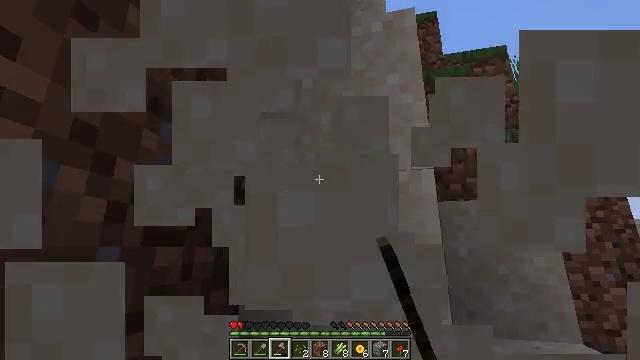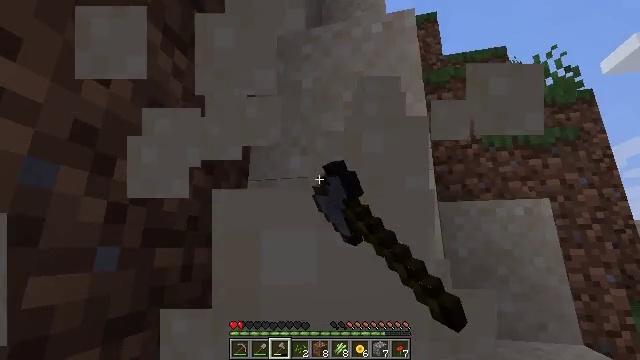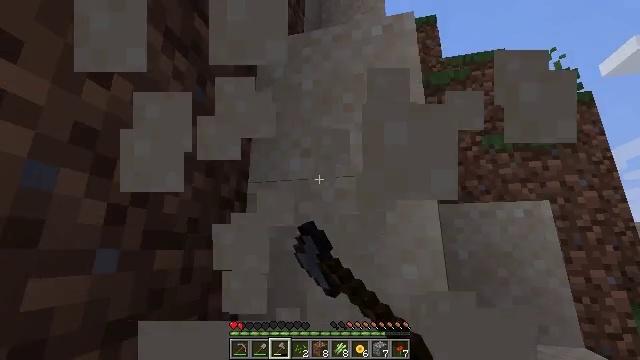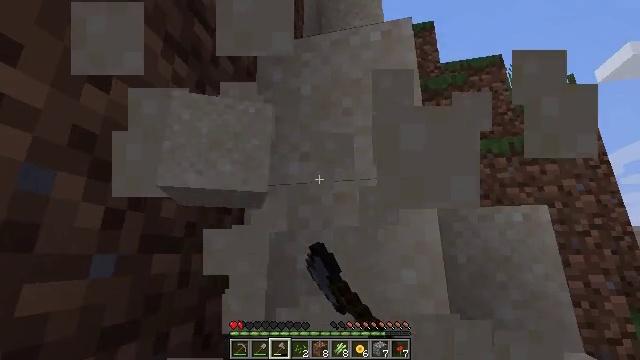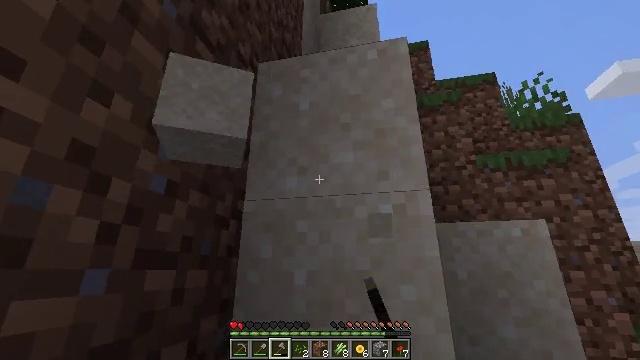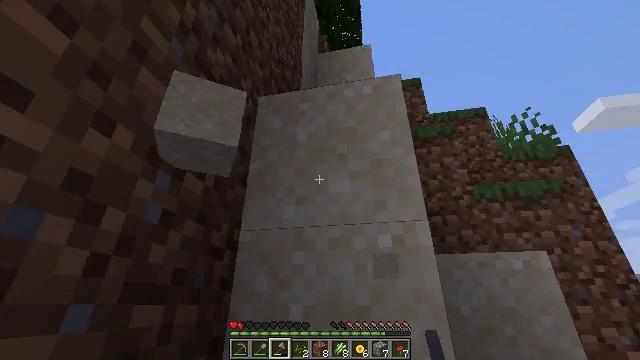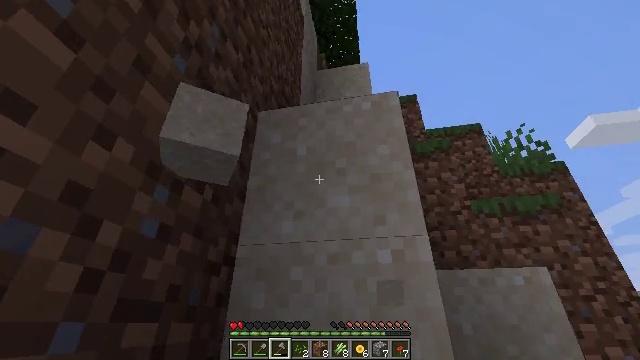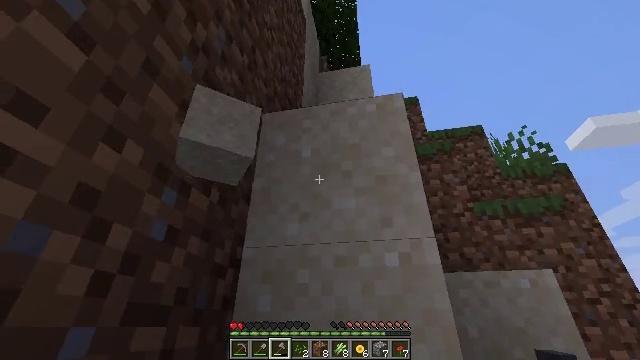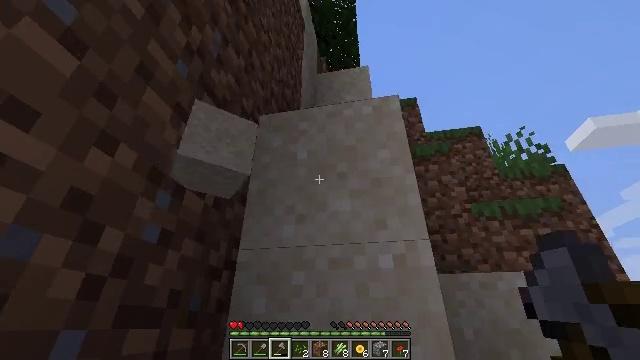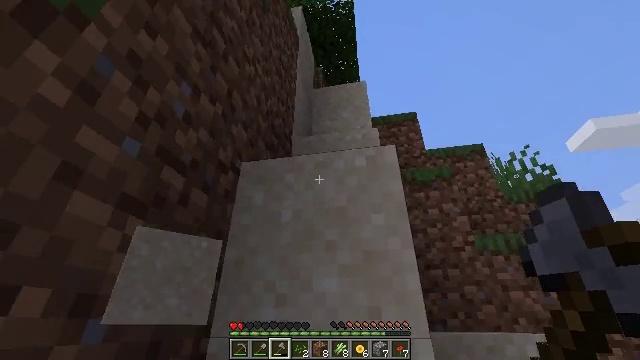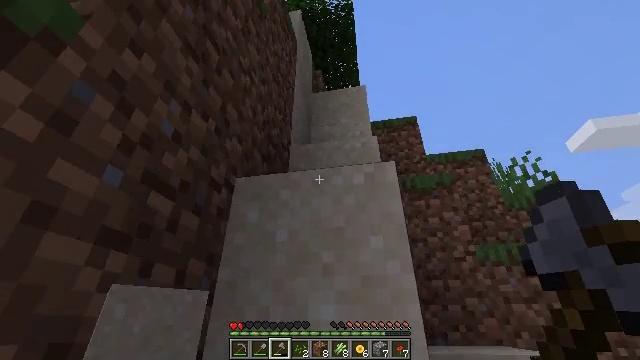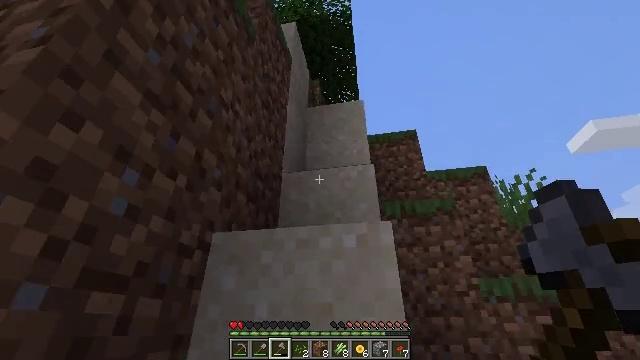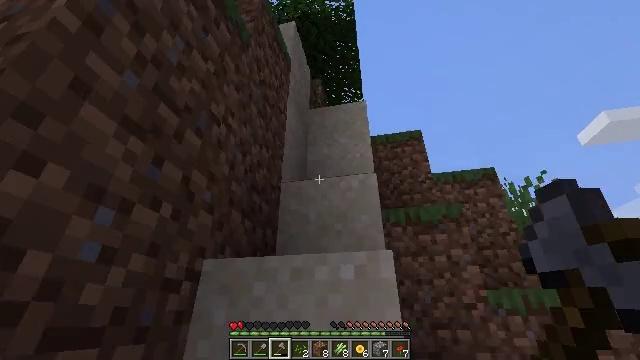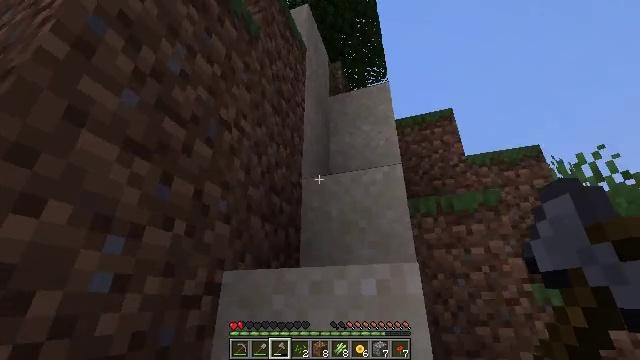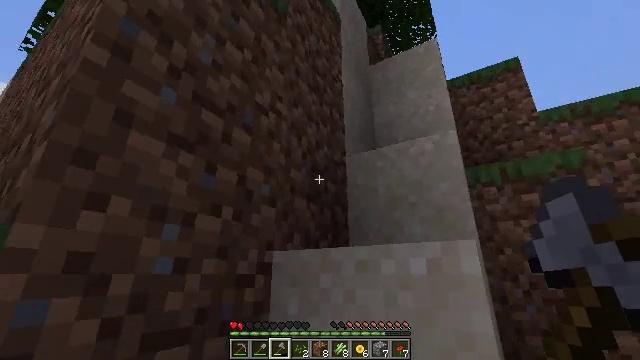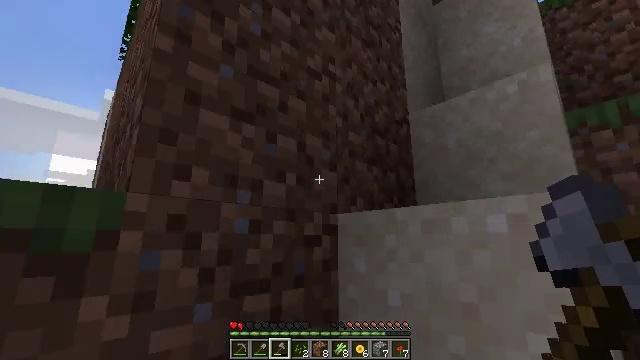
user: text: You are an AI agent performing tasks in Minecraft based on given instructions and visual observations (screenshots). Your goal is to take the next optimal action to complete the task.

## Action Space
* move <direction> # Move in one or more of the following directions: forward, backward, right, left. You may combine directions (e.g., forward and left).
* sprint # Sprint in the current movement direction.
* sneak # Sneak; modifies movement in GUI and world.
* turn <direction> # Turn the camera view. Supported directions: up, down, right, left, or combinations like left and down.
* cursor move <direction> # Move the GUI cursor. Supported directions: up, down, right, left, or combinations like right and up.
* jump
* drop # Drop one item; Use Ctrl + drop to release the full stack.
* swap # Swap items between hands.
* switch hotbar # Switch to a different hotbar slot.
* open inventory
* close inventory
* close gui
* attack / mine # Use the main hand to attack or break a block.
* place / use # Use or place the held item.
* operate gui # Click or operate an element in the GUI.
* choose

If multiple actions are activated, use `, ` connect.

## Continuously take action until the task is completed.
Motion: motion action
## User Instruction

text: Mine sand by the water.
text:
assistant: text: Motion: attack / mine
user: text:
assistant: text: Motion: no_op
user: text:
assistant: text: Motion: no_op
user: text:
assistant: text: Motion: turn up
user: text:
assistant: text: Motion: turn up
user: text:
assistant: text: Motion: move forward, turn up
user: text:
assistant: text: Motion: move forward
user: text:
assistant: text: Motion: move forward and move right
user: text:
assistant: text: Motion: move forward and move right, jump
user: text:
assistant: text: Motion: move forward and move right, jump
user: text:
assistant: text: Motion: move forward and move right, jump
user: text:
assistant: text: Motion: move forward, turn left and down, jump
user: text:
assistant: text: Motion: move forward, turn left and down
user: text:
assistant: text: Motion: move forward, turn left and down
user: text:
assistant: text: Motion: move forward, turn left and down
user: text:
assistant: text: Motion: move forward, turn left and down
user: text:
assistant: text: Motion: move forward
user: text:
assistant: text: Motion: move forward
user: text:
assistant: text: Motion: move forward, turn right and up
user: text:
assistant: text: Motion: turn left
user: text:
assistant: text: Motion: move right, turn left and down
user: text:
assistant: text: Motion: move right, turn left and down
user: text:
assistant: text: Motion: move right, turn left and down
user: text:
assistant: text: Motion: move right, turn left and down
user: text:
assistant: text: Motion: move right, turn left and down
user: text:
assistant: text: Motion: move right, turn left and down
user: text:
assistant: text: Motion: turn left and down
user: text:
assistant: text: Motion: turn left and down
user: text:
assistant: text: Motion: turn left and down
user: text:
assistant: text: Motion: turn right and down